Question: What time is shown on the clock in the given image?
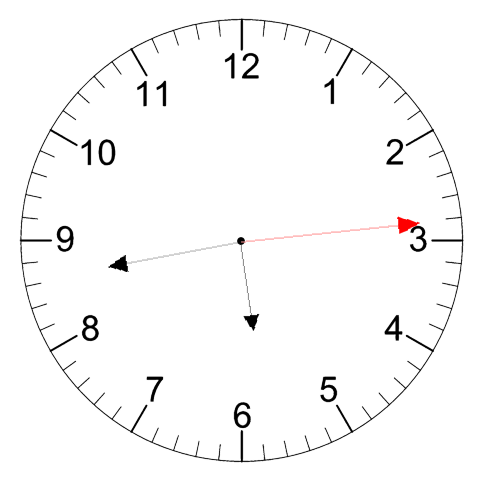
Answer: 05:43:14